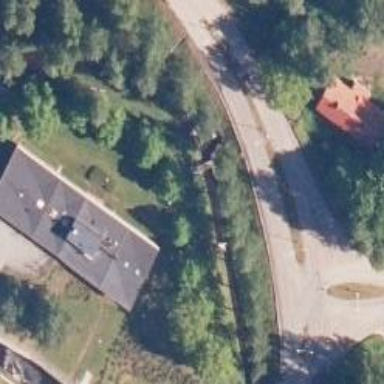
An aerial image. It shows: Path leading to bridge.